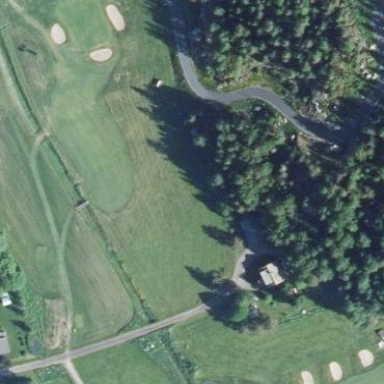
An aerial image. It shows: Golf course.